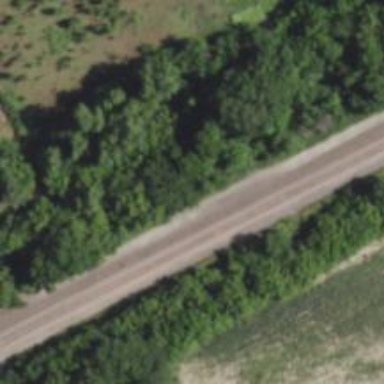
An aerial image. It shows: Abandoned railway.